Question: I have been using nano to write a bash script and I am at several times indenting various lines at once with + . The problem is that the following occurs:

Several lines without text in them get white-spaces by the amount that I indent the text and they are coloured green. They don't affect the program but they make it look bad. I have been deleting them one by one but it gets frustrating over time. Is there a way to get rid of all the white-spaces at once? maybe some way to select the text (short cut for selecting text in nano is + ) and have a short cut do it?
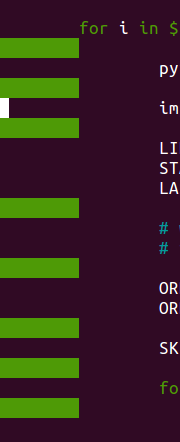
Answer: Use global search and replace with the expression '^\s+$'.
1. Switch to search and replace mode with C-\.
2. Switch to regex mode with Alt-R.
3. Type the expression ^\s+$.
4. Hit Enter to replace with an empty string.
5. On the match, hit A for All.